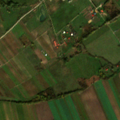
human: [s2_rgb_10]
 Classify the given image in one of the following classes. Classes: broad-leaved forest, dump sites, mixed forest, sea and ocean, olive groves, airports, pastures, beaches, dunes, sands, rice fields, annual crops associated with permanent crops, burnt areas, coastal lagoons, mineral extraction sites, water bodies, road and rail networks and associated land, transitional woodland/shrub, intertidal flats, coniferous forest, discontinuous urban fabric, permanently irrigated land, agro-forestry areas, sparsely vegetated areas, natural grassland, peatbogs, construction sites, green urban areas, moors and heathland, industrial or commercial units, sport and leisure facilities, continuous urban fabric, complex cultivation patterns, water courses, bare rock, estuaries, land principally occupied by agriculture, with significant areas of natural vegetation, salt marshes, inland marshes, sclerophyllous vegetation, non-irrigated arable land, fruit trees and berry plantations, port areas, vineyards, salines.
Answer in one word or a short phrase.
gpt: non-irrigated arable land, vineyards, pastures